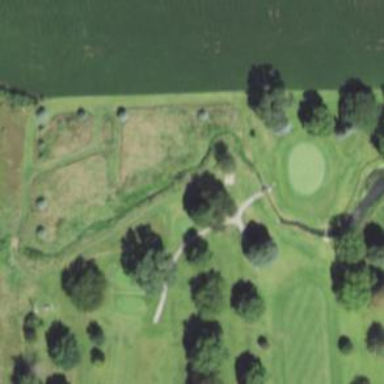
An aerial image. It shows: Water hazard on golf course.